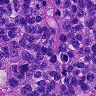
Metastatic tissue present: yes